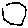
Label: hexagon